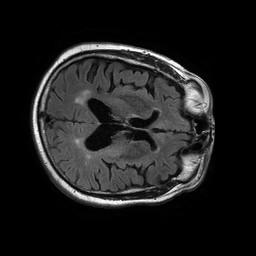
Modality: FLAIR
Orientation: axial
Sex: male
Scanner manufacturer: philips
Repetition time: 11 s
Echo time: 0.125 s